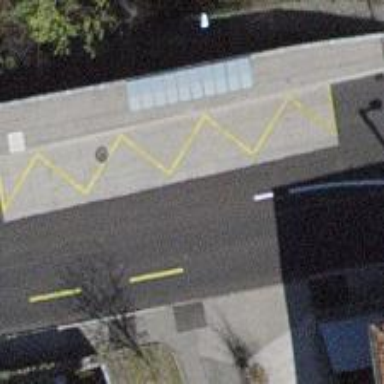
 serving as platform for public transportation."